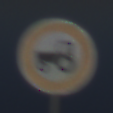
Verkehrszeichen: VerbotKraftfahrzeugeZuegeNichtSchneller25
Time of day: MorningAfternoon
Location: Outdoor (Nature)
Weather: PartlyCloudy
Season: NotSpecified
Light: Natural